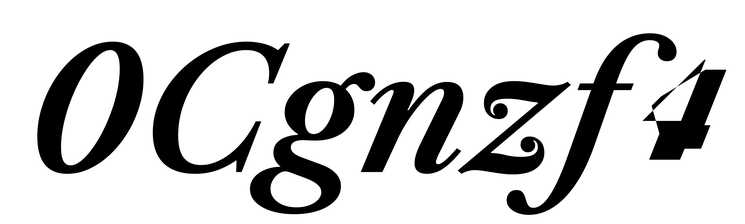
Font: LibreCaslonText-Italic_SemiBold_Italic